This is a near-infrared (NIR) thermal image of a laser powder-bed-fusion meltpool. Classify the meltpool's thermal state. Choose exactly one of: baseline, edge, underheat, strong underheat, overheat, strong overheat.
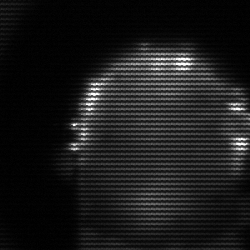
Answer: baseline